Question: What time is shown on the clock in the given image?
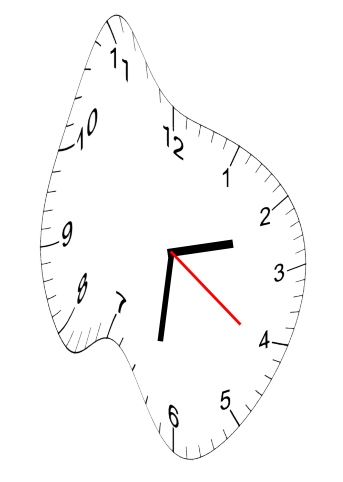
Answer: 02:31:21